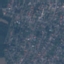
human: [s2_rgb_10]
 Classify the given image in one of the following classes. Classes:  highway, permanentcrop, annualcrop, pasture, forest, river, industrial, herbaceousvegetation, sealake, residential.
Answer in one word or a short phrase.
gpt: Residential